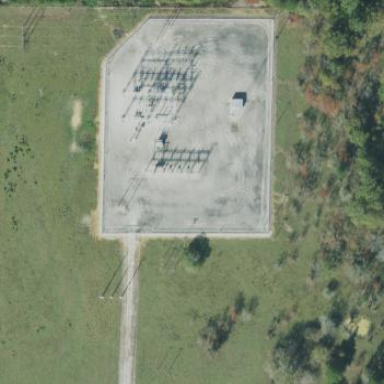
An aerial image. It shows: Outdoor power substation surrounded by fence. The substation operates at the distribution level.